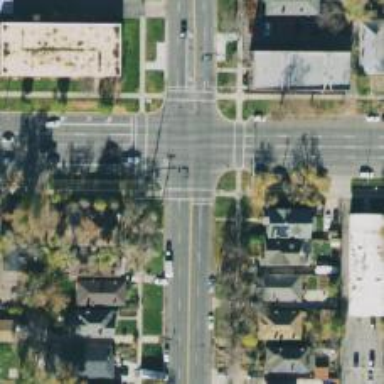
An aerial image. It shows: Crossing on the road with line markings.